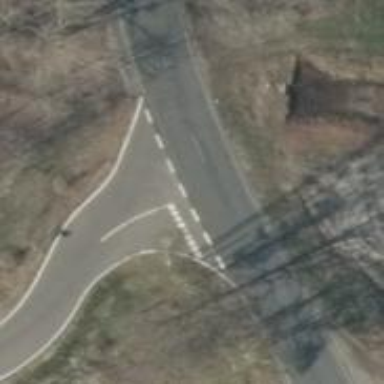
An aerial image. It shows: Tertiary road with asphalt surface.